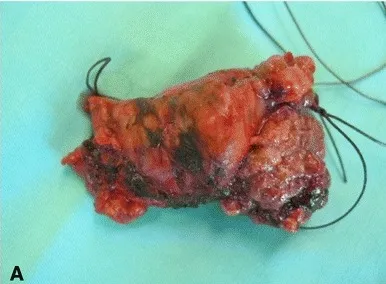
Surgical-pathological findings of a tumor inside the bile duct. A; Intact bile duct.
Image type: medical_photograph (other_medical_photograph)